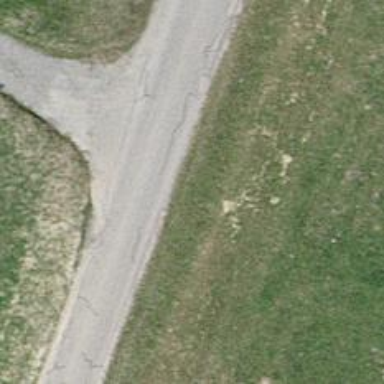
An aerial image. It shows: Unclassified road with asphalt surface.